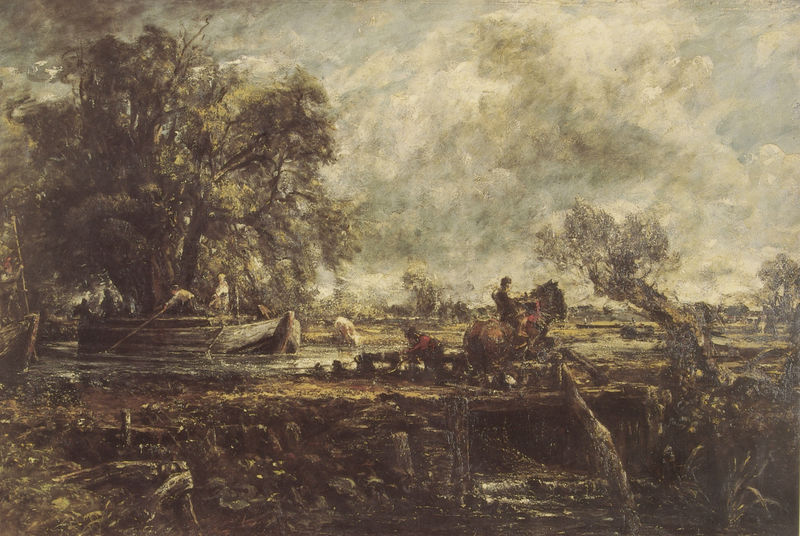
Titel: Sketch for <The Leaping Horse>
Künstler: John Constable
Standort: London
Institution: Victoria & Albert Museum
Schlagwörter: baum, blau, dunkel, gemälde, himmel, mann, wasser, weiß, wolken, baumstämme, bäume, fluss, frauen, grün, landschaft, menschen, see, ufer, äste, braun, grau, holz, licht, männer, schwarz, strasse, rot, tiere, weg, wolke, leute, malerei, öl, bach, baumstamm, erde, feld, horizont, natur, weide, wind, brücke, büsche, flachland, gebüsch, kanal, wiesen, personen, england, wald, wasserfall, arbeit, boot, boote, kahn, paddel, pferd, pferde, reiter, ruder, stock, bewölkt, reiten, schiff, düster, naturalismus, schiffer, schleppen, kuh, landschaftsmalerei, ziehen, damm, romantik, wehr, ölgemälde, constable, krieg, querformat, ruderboot, ruderer, rudern, tuer, schaf, weiden, quer, angel, treiber, landschaftsbild, eiche, watteau, fähre, ochse, pflug, stumpf, weise, tunnel, trauerweide, aufbäumen, bäuem, nachen, staken, dock, schleuse, bot, staustufe, holzbrück, verhangen, john, sperre, john constable, staudamm, roroko, treideln, bootsmann, bevölkt, damms, denkenn ich, kanuisten, treibeln, treidel, treidelpferd